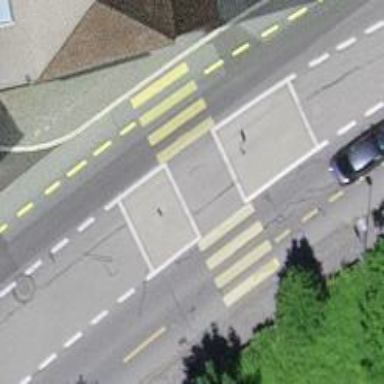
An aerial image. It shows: Zebra crossing with raised kerb.